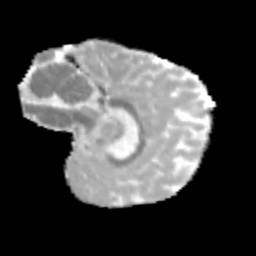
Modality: MD
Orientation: sagittal
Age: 10
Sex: male
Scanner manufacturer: siemens
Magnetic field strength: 3 T
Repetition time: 3.8 s
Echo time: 0.07 s